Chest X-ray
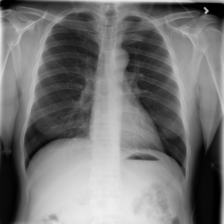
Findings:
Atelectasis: positive
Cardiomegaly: negative
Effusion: negative
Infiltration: negative
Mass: negative
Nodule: negative
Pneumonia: negative
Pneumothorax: negative
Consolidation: negative
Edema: negative
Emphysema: negative
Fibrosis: negative
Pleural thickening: negative
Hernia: negative